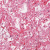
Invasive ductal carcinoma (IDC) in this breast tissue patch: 0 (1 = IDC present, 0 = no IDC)